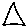
Label: triangle